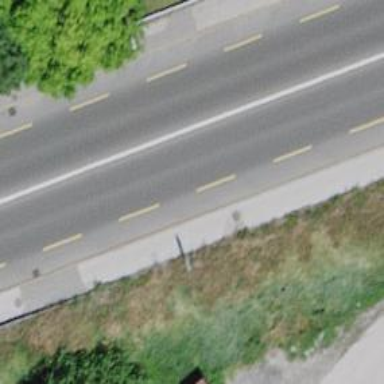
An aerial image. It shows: Primary highway with asphalt surface and designated cycle lane.